Question: Ok, I have an entity class with a List member that maps through Hibernate to a large list of objects. I do not need to fetch the entire list at query time, I only need the total size of objects that this applies to.
- - - -

The of the List uses a join on table 2 and an inverse join on table 3. I am not entirely sure what the SQL generated is because I am not too fluent in SQL.
Anyways, the clause will have some restrictions on it, such as and possibly some other stuff such as . Like the example shows, if I do a call like this:
The above populates the items with the correct items from Table 3 with the restrictions of the @Where clause.
The first thing I tried without fetching the entire list was this:
I researched it, and found this issue with Hibernate that I do not believe has been fixed: <URL>
So, my question is what is the best way to do this? I am not very proficient in SQL or HQL, yet. I am not too familiar with joins and other database terminology, so if any support could be given that would be great.
Thanks!
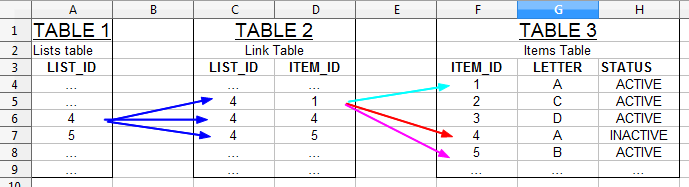
Answer: I ended up doing the following query and setting the parameter:
'''
public int getActiveCountOfList(long list_id) {
String sql = "SELECT COUNT(*) FROM TABLE_2 t2
LEFT JOIN TABLE_3 t3 ON t2.ITEM_ID = t3.ITEM_ID
WHERE t2.LIST_ID = :list_id AND t3.LETTER IN ('A', 'B')
AND t3.STATUS = 'ACTIVE'";
Object result = session.createSqlQuery(sql).setLong("list_id", list_id)
.uniqueResult();
return ((Number) result).intValue();
}
'''